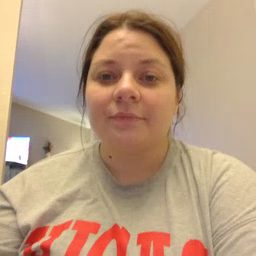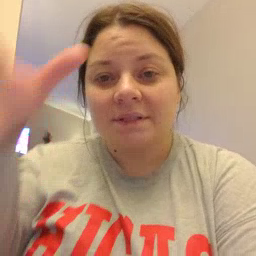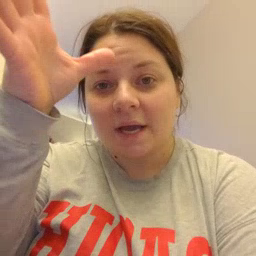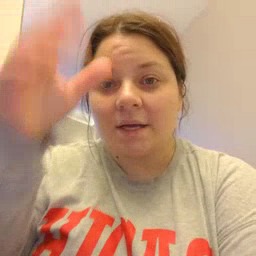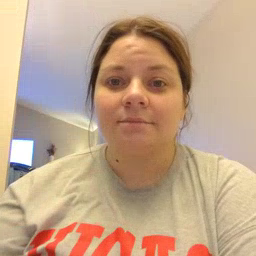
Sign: dad